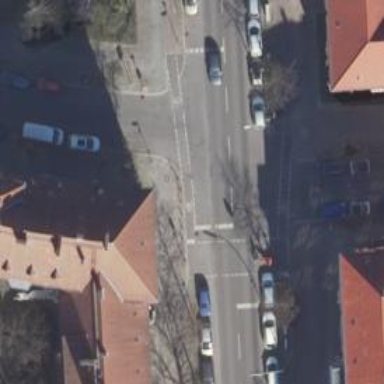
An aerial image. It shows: Tertiary road with separate asphalt cycleway and sidewalk.